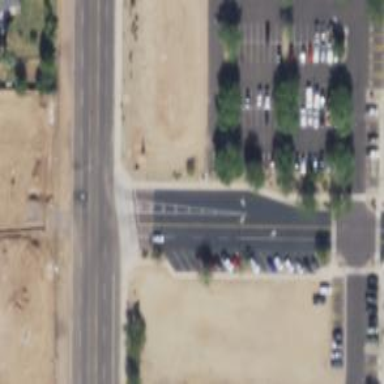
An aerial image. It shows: Solid stop line on the road marking.